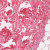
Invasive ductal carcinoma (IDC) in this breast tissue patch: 0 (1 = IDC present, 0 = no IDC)